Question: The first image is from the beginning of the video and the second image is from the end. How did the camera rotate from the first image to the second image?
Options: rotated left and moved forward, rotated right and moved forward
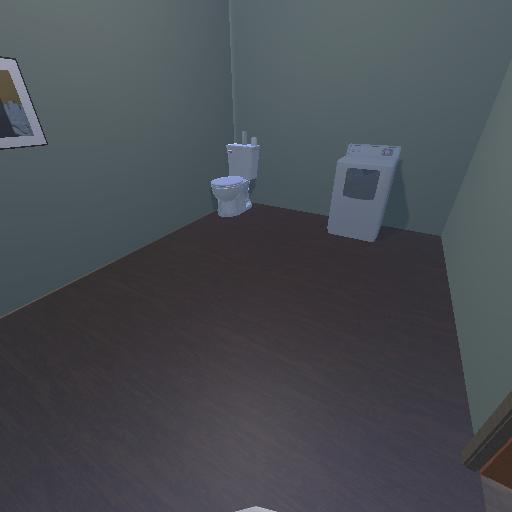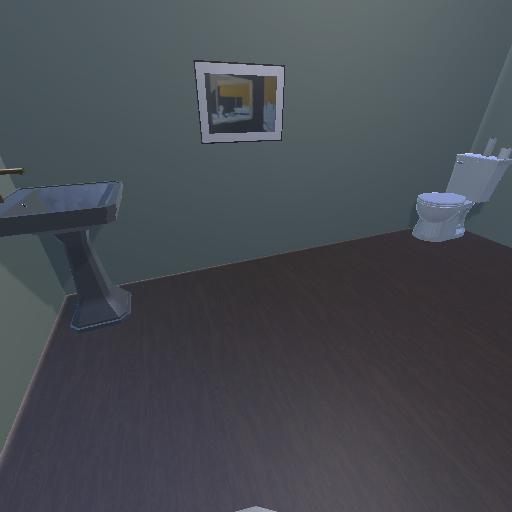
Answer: rotated left and moved forward